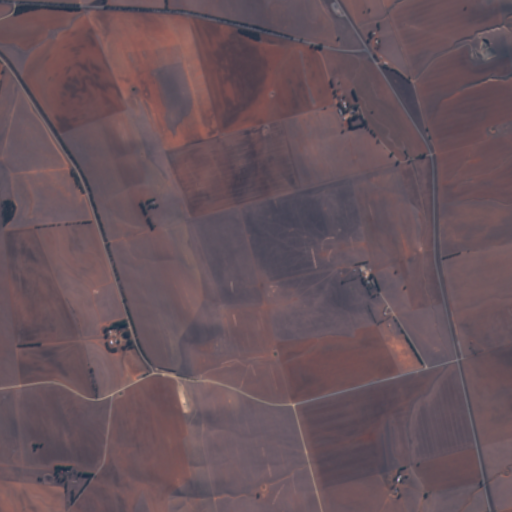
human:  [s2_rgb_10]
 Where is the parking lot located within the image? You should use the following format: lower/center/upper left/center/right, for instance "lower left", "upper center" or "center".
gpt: The parking lot is located in the upper right of the image.
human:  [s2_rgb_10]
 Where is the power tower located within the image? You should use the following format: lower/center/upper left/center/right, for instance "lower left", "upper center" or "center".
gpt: The power tower is located in the lower left of the image.
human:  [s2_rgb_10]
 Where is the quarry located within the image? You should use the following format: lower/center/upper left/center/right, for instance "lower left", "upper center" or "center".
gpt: The quarry is located in the upper right of the image.
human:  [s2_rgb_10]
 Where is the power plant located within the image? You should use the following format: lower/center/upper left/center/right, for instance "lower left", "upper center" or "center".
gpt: There is no power plant in the image.